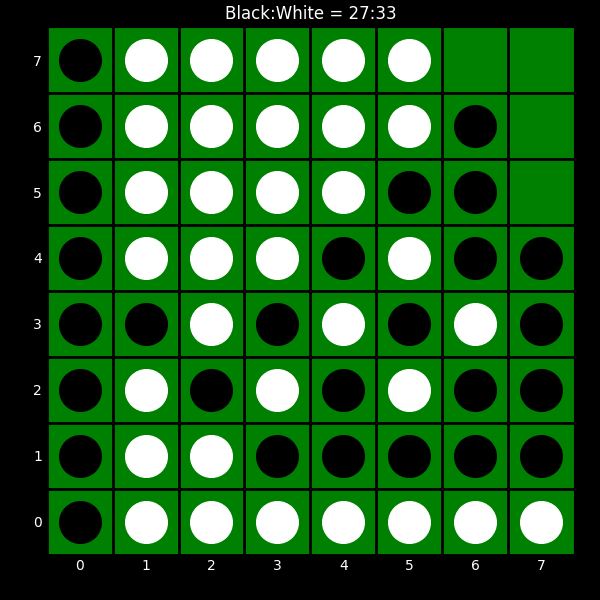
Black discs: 27
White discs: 33